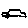
Label: car